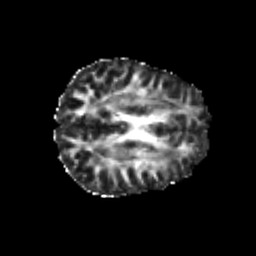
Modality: FA
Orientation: axial
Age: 26
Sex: female
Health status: healthy
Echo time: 0.074 s